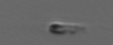
Label: flagellate_morphotype3